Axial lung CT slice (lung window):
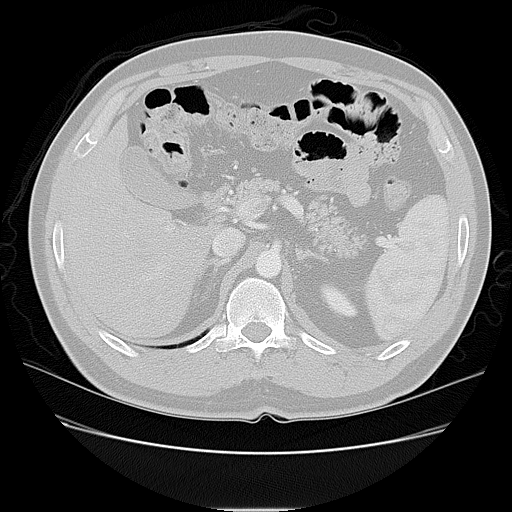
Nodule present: no